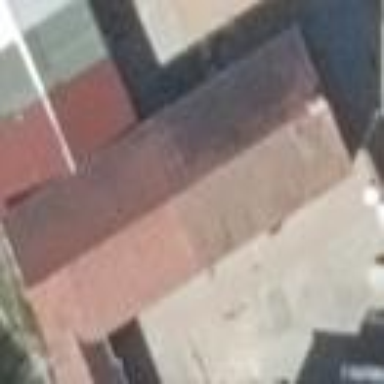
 where the roof is oriented along the structure."